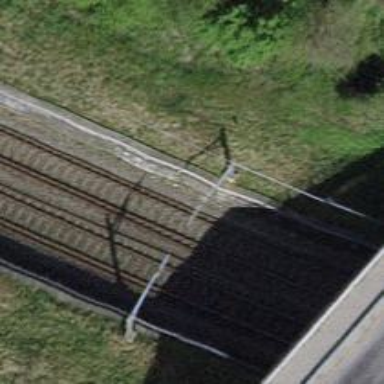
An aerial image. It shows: Single-track railway with electrified contact lines.